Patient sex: M
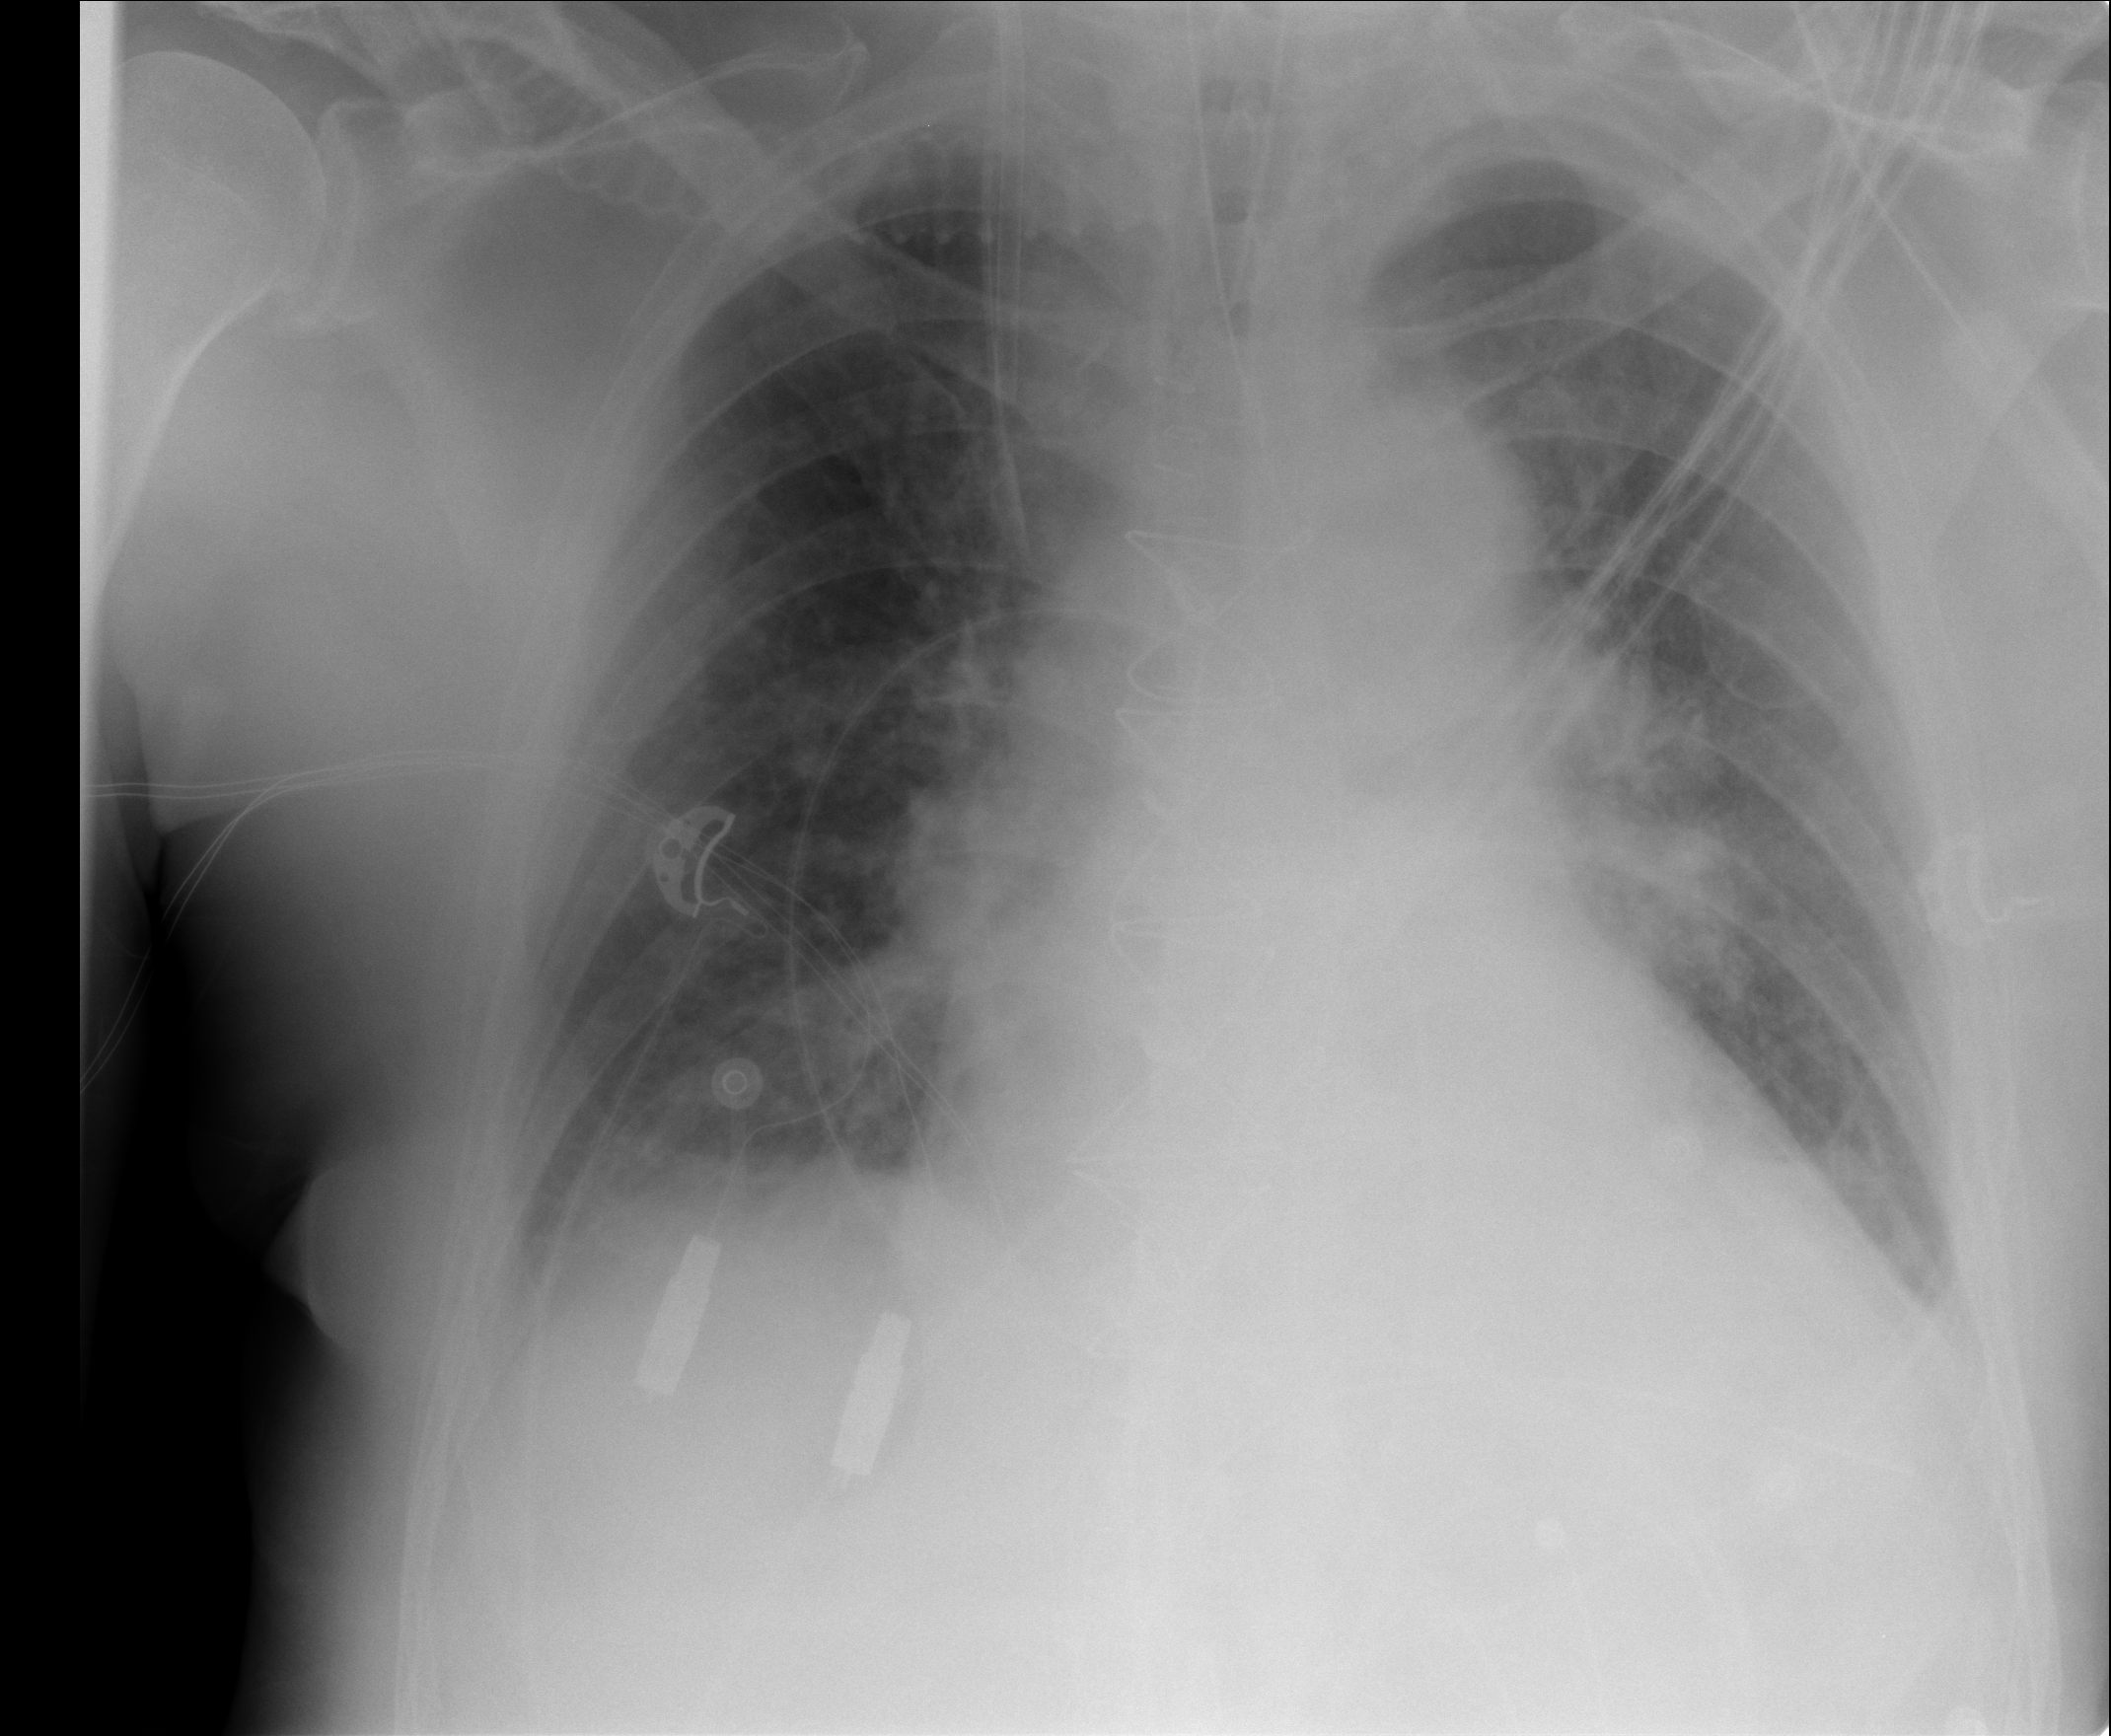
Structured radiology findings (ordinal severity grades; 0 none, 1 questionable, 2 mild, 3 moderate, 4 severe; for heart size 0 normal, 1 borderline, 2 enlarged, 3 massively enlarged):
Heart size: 2
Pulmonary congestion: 0
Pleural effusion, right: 2
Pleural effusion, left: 1
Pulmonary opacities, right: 0
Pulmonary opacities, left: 0
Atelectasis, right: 2
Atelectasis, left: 2